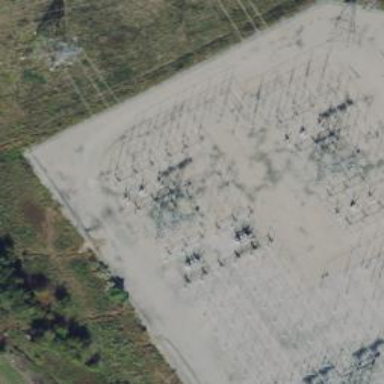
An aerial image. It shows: Switch for power supply.